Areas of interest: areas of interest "Industrial"
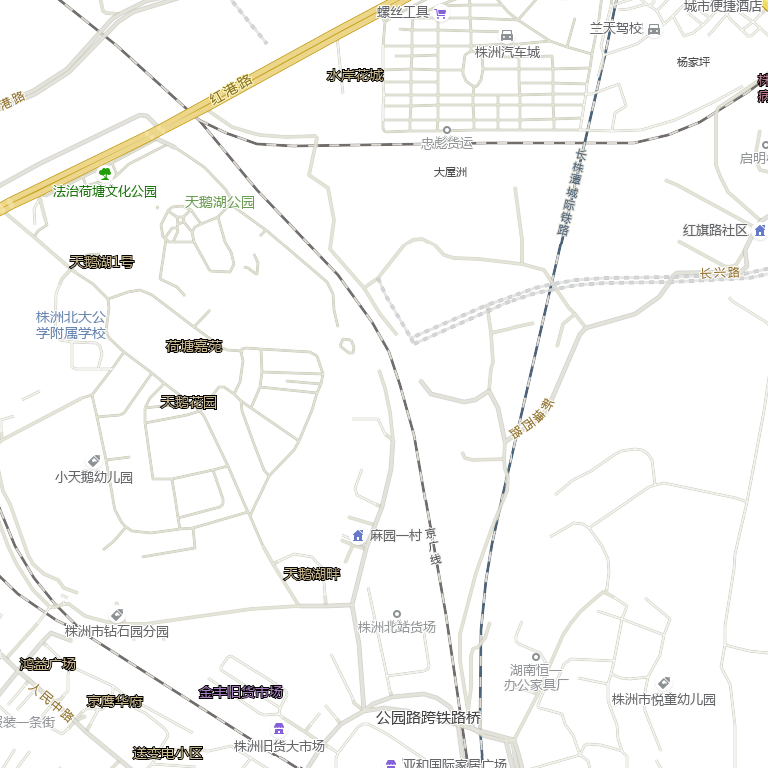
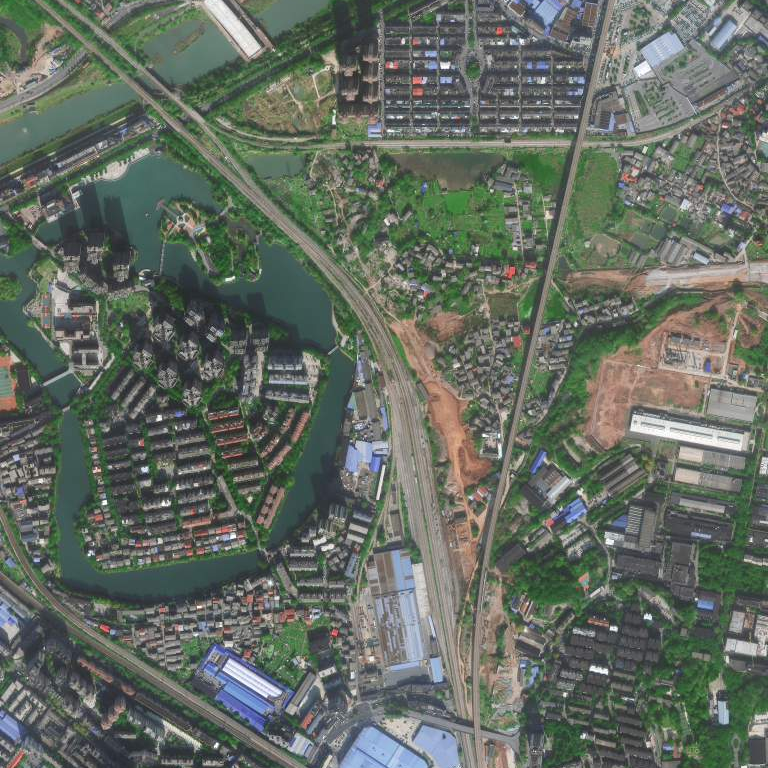